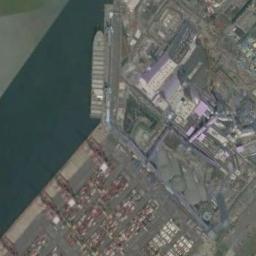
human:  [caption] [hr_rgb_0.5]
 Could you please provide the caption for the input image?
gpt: A white general cargo ship docked by the dock with buildings on the dock .

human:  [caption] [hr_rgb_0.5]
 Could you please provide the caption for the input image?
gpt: There are many buildings of different shapes beside the ship .

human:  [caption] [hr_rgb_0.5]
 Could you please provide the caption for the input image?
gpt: There is a ship in the blue water on the shore .

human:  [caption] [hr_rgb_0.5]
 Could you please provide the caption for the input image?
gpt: The ship is docked at the cargo terminal and some buildings are on the bank .

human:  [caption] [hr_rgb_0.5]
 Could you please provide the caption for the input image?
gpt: The ship is at the harbor with many buildings .